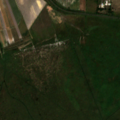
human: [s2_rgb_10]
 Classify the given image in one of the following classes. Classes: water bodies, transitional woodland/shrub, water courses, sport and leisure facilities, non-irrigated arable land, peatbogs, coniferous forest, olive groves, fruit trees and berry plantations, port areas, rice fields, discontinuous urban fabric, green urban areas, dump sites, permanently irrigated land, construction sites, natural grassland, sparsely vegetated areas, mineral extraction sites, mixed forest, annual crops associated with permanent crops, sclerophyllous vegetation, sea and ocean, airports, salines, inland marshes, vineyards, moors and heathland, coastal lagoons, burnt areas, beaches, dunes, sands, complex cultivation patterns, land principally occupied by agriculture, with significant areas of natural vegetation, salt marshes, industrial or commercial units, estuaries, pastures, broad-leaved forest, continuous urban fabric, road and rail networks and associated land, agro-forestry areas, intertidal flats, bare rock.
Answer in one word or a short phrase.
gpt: non-irrigated arable land, land principally occupied by agriculture, with significant areas of natural vegetation, inland marshes